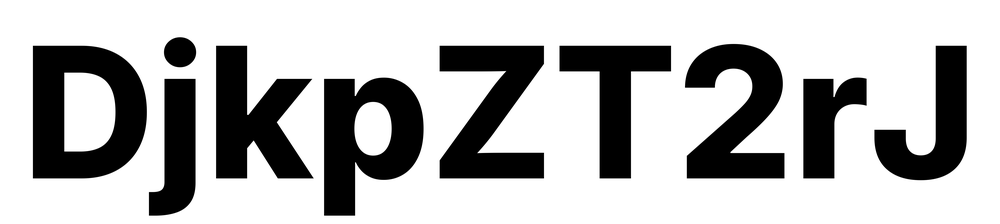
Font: Inter_ExtraBold